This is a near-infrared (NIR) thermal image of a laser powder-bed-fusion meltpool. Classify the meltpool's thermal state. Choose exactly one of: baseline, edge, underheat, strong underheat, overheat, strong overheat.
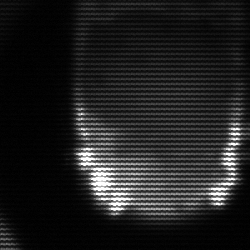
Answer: baseline